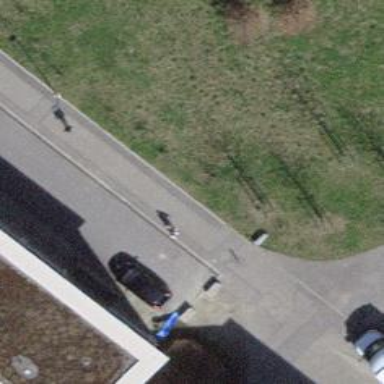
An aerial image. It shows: Bollard.